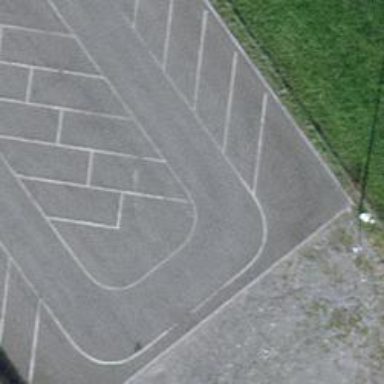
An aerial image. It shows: Road serving as parking aisle.